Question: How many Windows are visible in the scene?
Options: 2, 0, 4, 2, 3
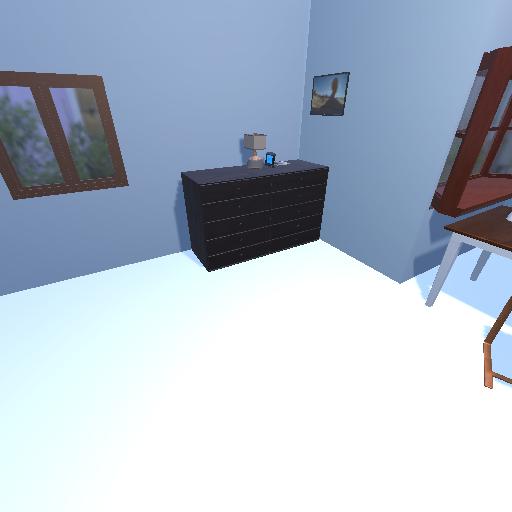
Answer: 2